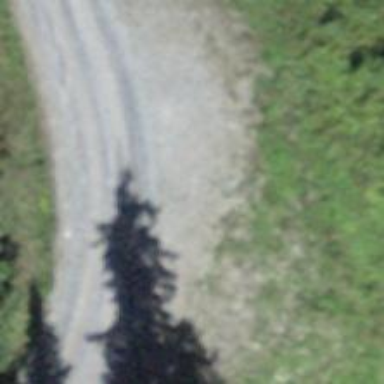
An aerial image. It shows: Gravel track with grade 2 tracktype.